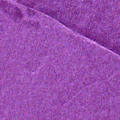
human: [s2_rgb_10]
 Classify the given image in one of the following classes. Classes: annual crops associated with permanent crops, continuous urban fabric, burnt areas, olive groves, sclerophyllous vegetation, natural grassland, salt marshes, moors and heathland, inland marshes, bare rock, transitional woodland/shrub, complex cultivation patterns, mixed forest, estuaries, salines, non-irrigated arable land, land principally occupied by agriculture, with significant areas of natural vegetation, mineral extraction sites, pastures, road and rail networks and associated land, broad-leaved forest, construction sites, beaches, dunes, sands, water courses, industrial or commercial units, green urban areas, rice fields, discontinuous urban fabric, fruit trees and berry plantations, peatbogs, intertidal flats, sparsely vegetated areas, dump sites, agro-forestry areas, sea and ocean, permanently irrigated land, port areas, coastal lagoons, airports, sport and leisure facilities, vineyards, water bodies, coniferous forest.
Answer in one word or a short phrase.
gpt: sea and ocean